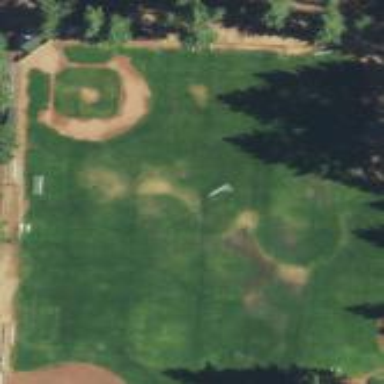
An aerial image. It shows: Baseball pitch for leisure and sports activities.